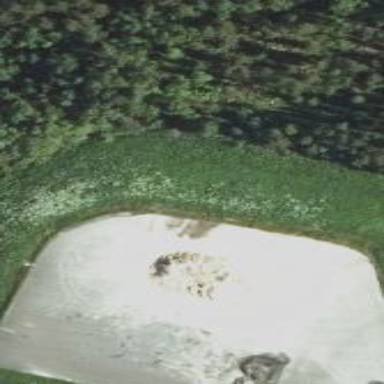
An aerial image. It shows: Spoil heap created by human activity.